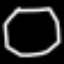
Label: octagon